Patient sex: F
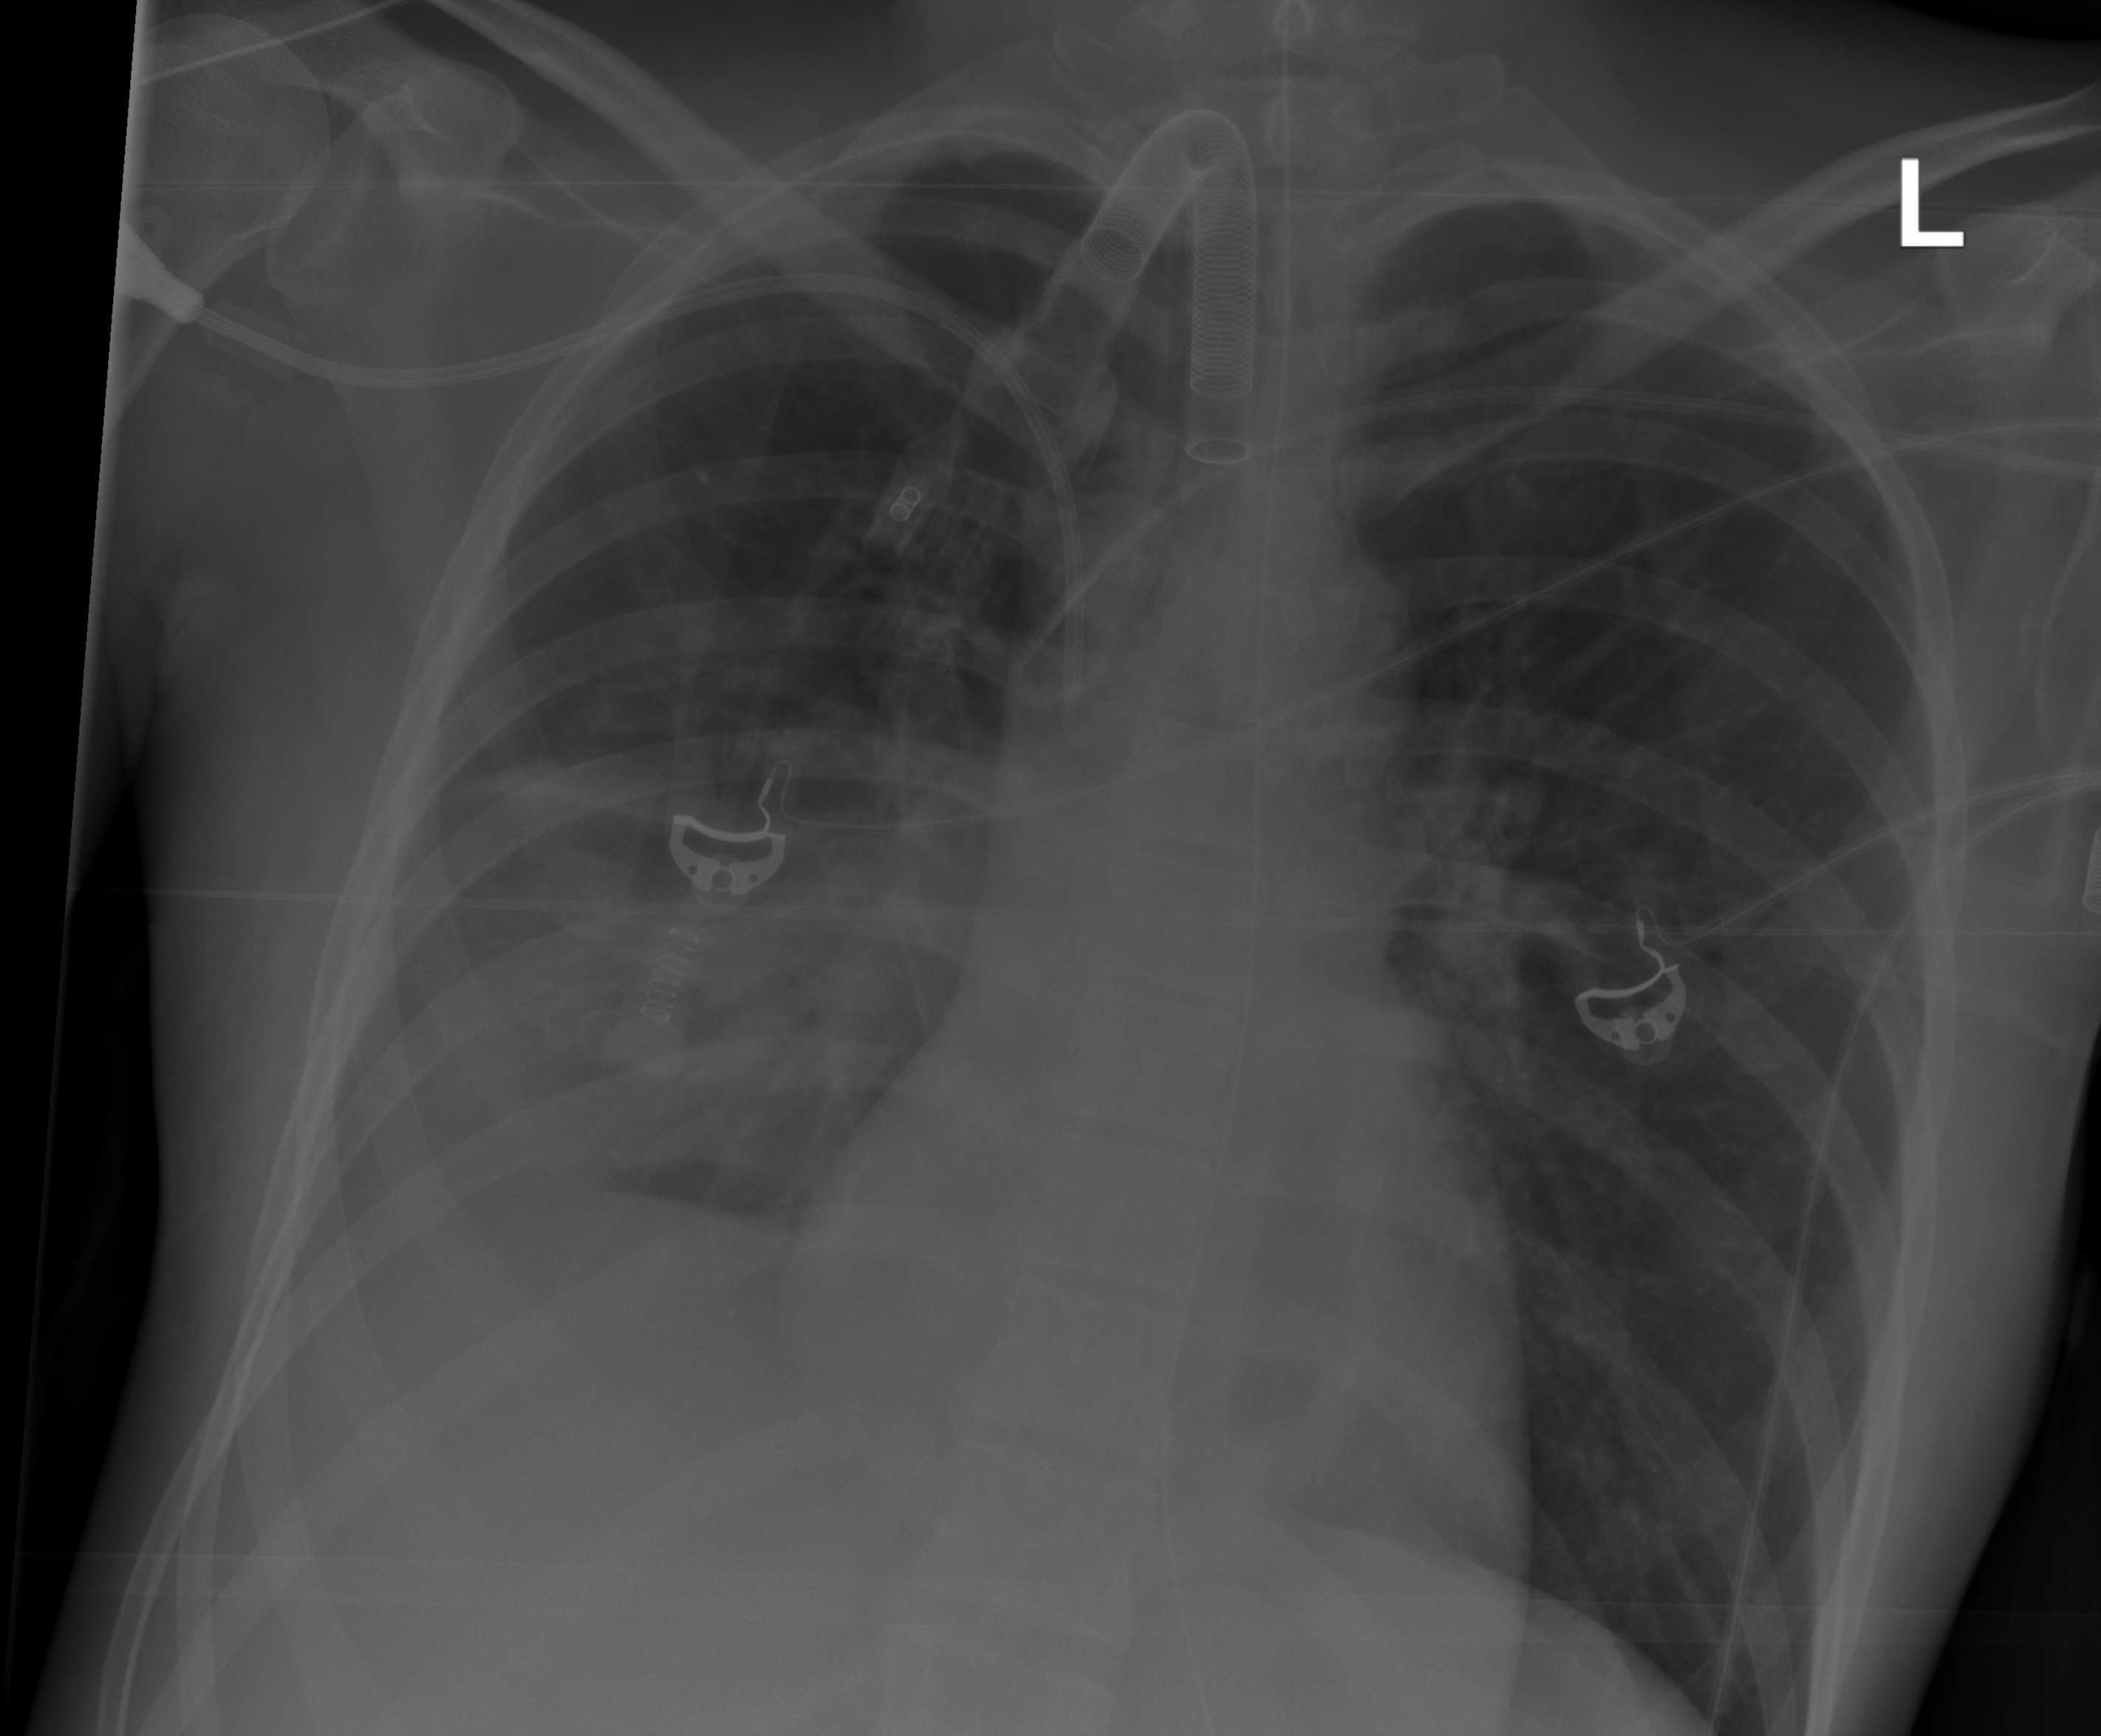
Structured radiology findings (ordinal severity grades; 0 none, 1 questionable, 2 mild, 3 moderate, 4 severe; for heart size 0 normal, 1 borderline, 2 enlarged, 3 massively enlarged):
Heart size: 0
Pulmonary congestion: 0
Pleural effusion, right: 0
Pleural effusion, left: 0
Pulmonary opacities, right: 3
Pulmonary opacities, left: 0
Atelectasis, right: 2
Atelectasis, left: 0